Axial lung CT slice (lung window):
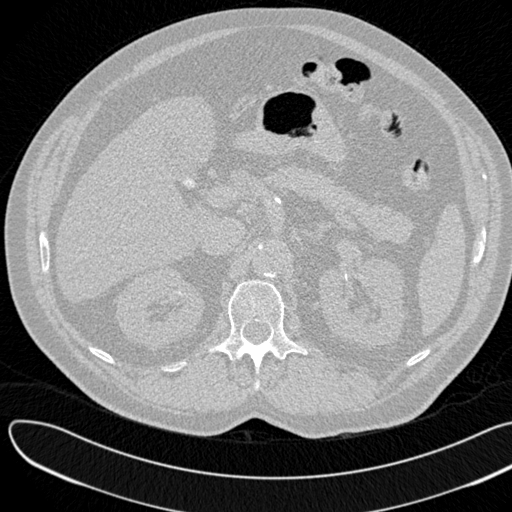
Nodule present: no